Question: I create a new projet in my global solution and add some references who are others projets in the same solution.
I have something like that in my references folder :

In the properties screen, the path is empty and can't be edit, whereas in the others projets, path is set correctly.
And of course, when I'm trying to call this lib, it's impossible to call this reference.
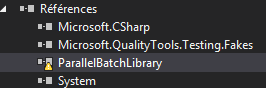
Answer: Try deleting it from references and adding it again, maybe you changed a name or moved the project to a different folder.